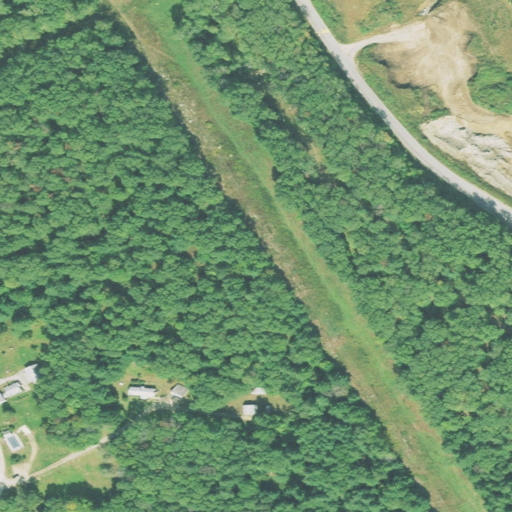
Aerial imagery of mountain in Connecticut named Bowen Hill containing mixed forest, deciduous forest, grassland, low intensity development, shrub, pasture, open development, medium intensity development, and evergreen forest